Interaction volume radius: 5 \u00c5
Interaction volume height: 10 \u00c5
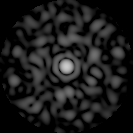
Disorder parameter: 0.861